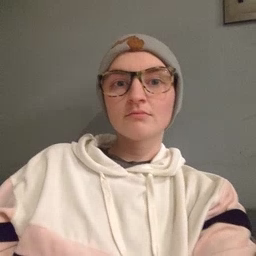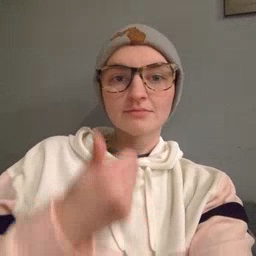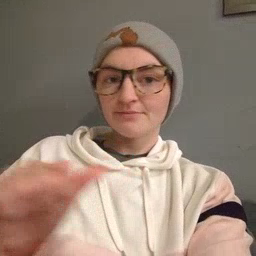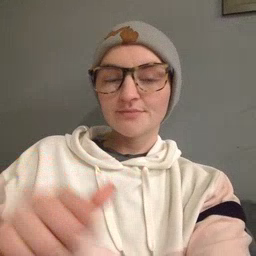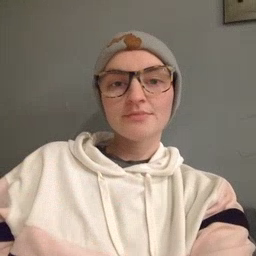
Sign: any